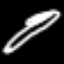
Label: pencil